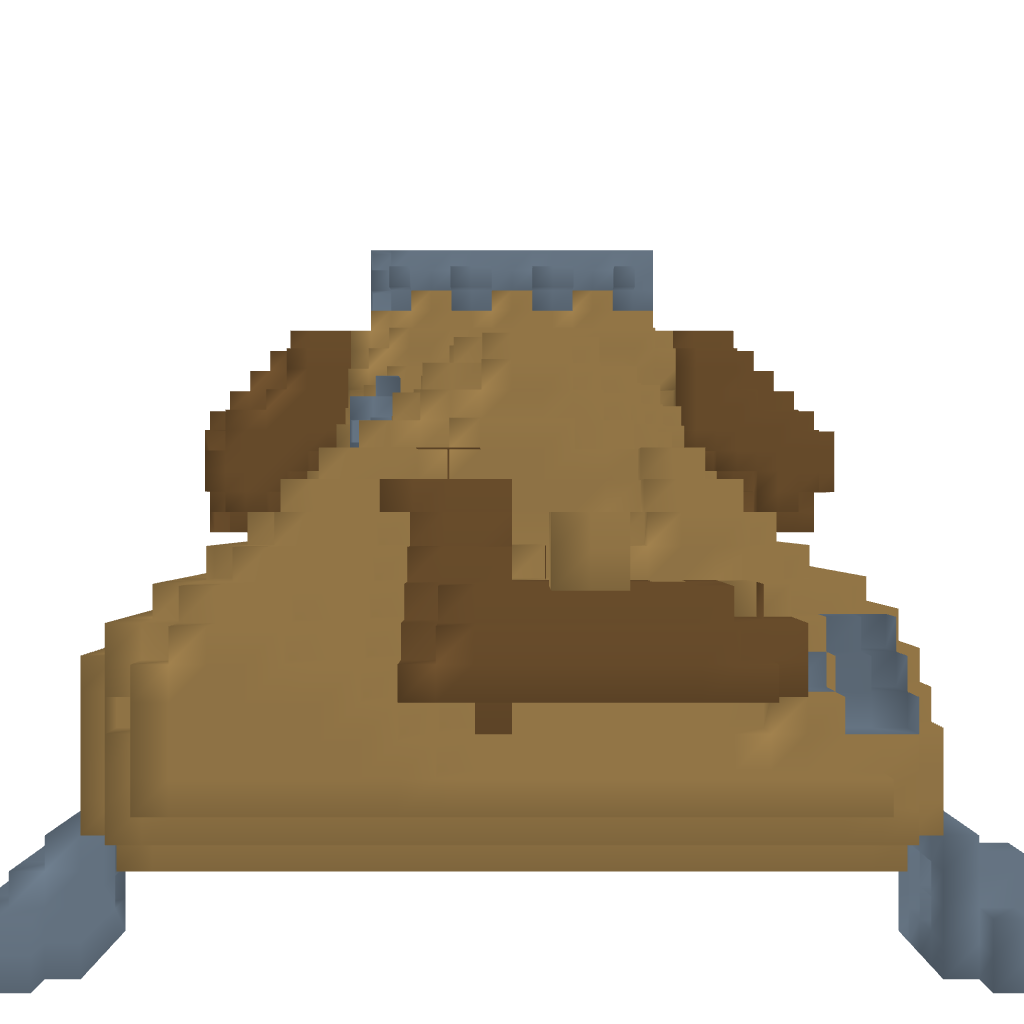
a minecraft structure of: Puppy PillowPet